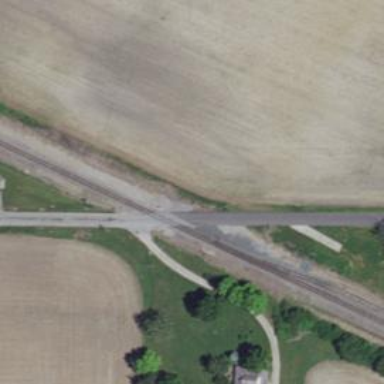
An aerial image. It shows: Level crossing along the railway.